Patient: sex F, age 74
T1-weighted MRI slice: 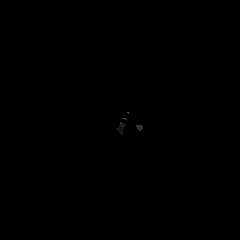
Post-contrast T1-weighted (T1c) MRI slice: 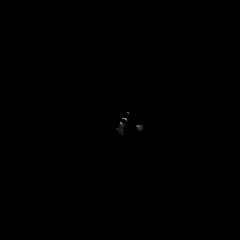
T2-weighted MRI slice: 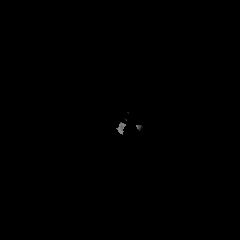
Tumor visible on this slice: no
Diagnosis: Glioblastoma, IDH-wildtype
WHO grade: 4